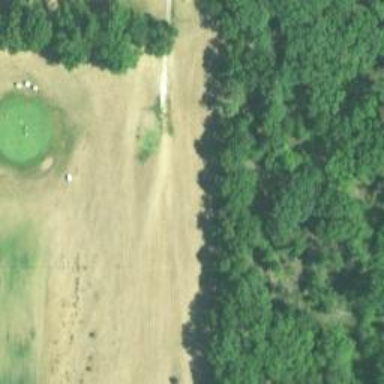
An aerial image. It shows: Golf tee.